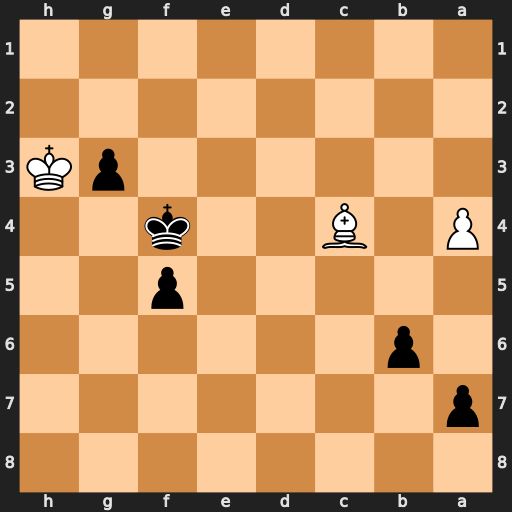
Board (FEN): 8/p7/1p6/5p2/P1B2k2/6pK/8/8
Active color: b
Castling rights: -
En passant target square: -
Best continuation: Kf3 Bd5+ Kf2